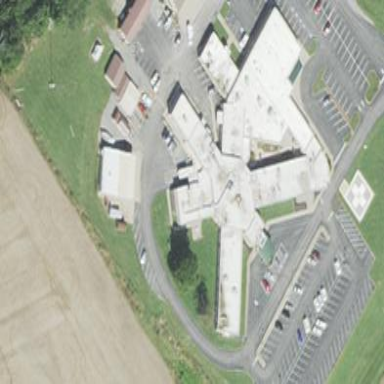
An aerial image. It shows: Hospital providing healthcare services.